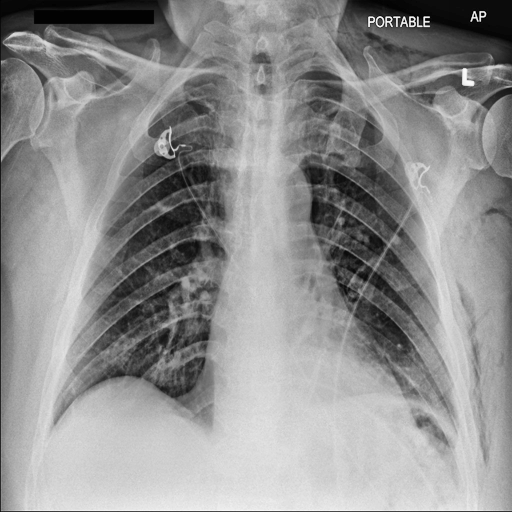
Finding: NORMAL